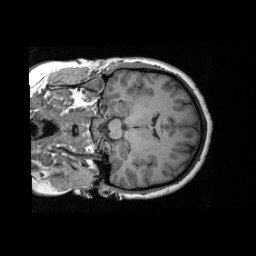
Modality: T1w
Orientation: coronal
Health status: healthy
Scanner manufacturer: siemens
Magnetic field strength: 3 T
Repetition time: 2.3 s
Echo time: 0.00285 s